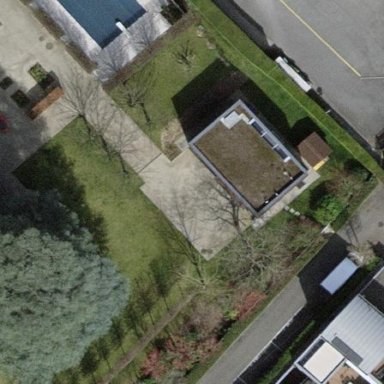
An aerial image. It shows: Garden enclosed by fence.